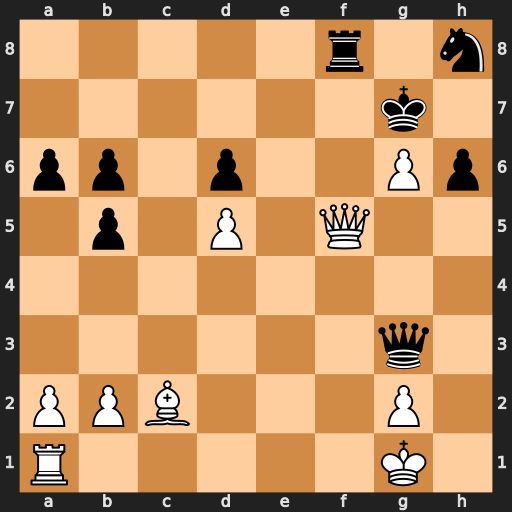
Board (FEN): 5r1n/6k1/pp1p2Pp/1p1P1Q2/8/6q1/PPB3P1/R5K1
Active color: w
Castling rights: -
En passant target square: -
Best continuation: Qd7+ Rf7 gxf7